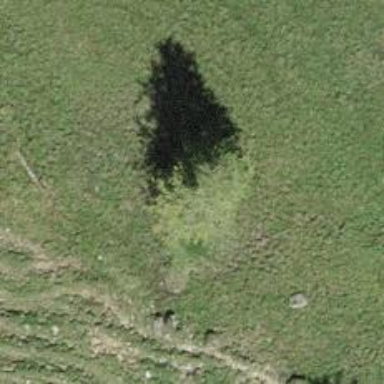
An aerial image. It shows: Evergreen needle-leaved tree.